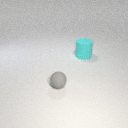
large cyan rubber cylinder to the right of small gray rubber sphere